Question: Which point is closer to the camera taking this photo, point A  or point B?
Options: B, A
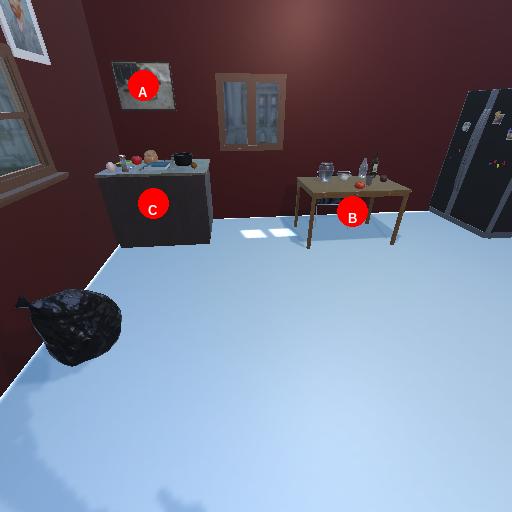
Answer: B